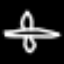
Label: airplane